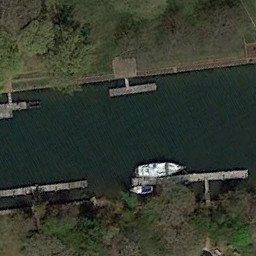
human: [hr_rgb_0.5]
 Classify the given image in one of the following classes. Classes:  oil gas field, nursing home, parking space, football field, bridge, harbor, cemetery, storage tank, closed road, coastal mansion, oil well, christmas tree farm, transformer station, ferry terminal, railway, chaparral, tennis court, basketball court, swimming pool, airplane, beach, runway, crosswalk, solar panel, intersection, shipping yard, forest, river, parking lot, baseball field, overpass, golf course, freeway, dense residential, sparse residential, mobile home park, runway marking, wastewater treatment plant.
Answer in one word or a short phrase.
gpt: ferry terminal